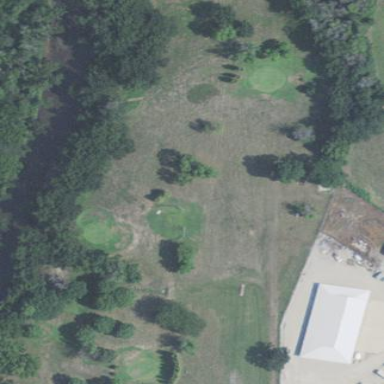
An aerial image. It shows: Golf course.